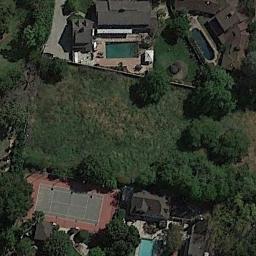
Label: tennis_court